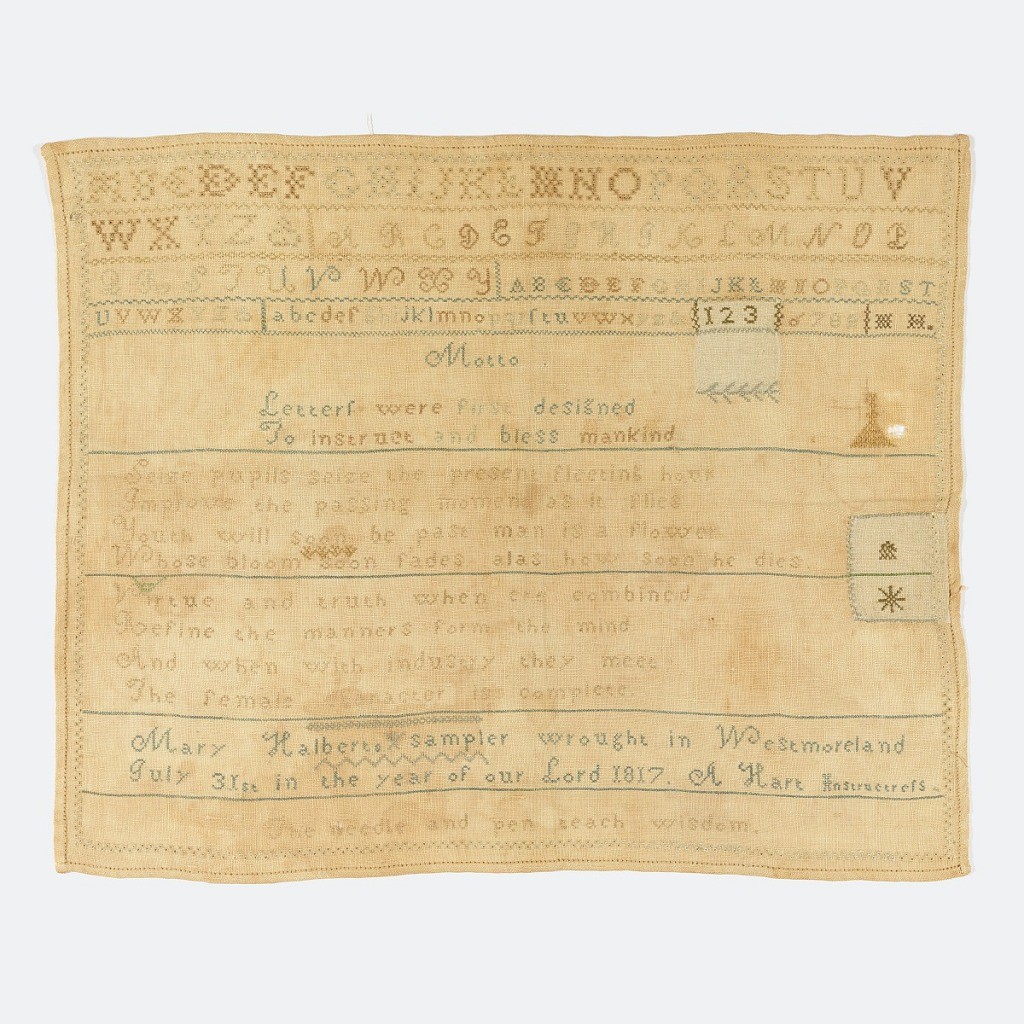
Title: Sampler
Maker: Mary Halbert, English
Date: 1817
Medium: silk embroidery on linen foundation Technique: embroidered in cross and eyelet stitches on plain weave foundation; patches of cotton
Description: "Motto./ Letters were first designed to instruct and bless mankind/ Seize pupils seize the present fleeing hour/ Improve the passing moment as it flies/ Youth will soon be past man is a flower/ Whose bloom soon fades alas how soon he dies./ Virtue and truth when are combined/ Refine the manners form the mind/ And when with industry they meet/ The female character is complete/ Mary Halbert sampler wrought in Westmoreland/ July 31st in the year of our Lord 1817.  A Hart Instructress./ The needle and pen teach wisdom."